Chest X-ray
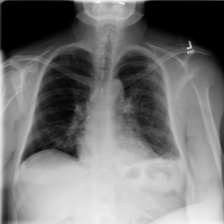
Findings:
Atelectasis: positive
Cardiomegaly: negative
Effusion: positive
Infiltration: negative
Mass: negative
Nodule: negative
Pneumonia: negative
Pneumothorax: negative
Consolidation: negative
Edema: negative
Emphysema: negative
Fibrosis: negative
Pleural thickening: negative
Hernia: negative